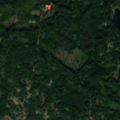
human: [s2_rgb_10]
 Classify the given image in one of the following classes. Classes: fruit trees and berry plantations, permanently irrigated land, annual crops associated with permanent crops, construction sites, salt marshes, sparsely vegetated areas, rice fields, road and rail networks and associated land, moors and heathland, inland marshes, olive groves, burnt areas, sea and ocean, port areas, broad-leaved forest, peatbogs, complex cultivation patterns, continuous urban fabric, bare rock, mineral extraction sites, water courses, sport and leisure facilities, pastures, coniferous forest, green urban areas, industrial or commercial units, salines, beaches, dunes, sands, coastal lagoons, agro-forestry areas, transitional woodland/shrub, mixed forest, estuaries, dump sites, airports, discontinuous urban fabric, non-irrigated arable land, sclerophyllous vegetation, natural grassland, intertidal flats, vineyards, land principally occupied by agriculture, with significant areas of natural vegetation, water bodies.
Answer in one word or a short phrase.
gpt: mixed forest, transitional woodland/shrub, sea and ocean